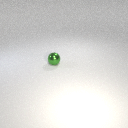
small green metal sphere